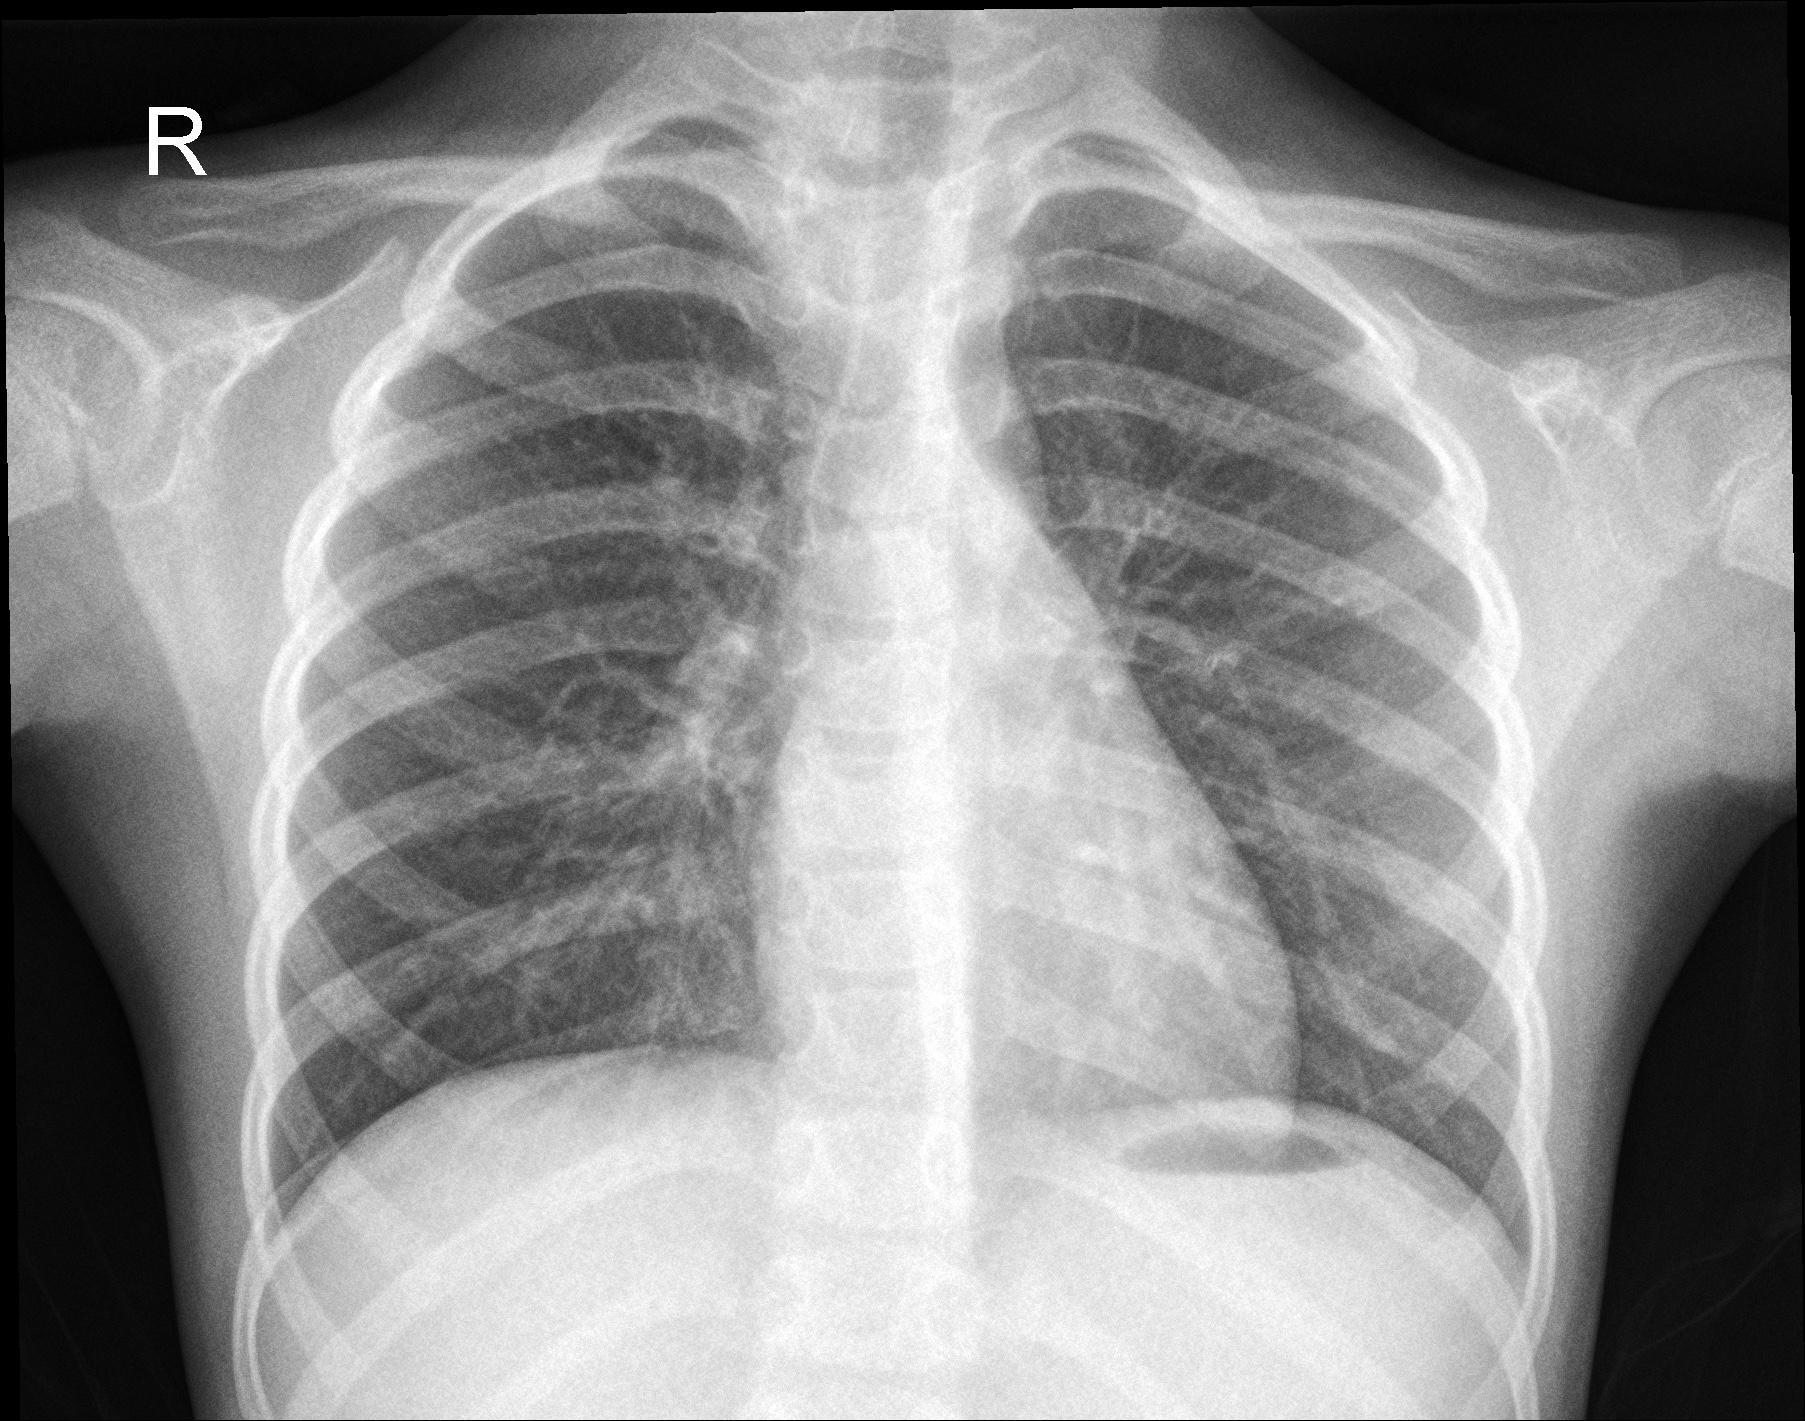
Diagnosis: NORMAL